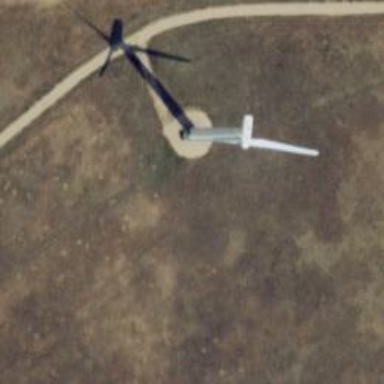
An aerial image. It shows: Wind power generator with wind turbines.